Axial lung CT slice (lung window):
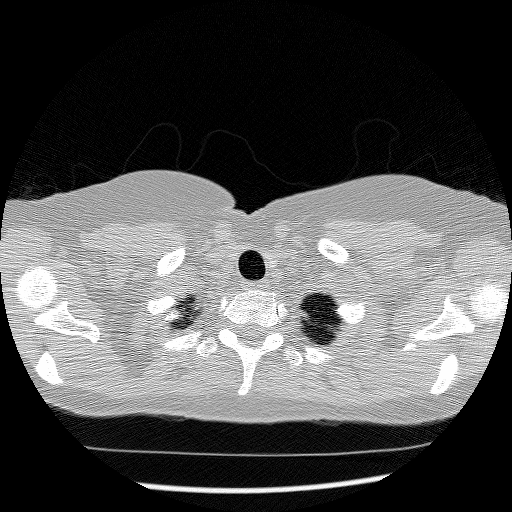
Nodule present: no